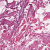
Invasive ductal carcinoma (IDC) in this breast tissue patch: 0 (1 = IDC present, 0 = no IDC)